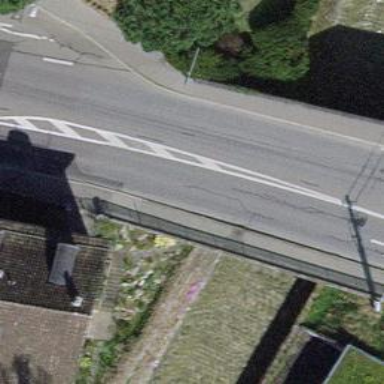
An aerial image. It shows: Secondary road with asphalt surface and trolley wires.